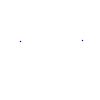
Particle: proton